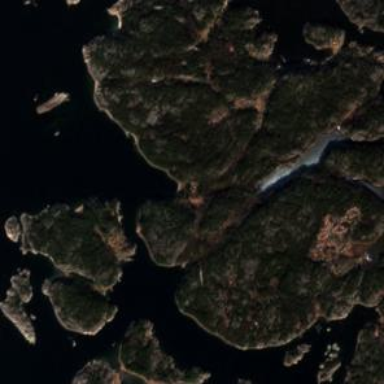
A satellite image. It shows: Beautiful bay with natural surroundings.